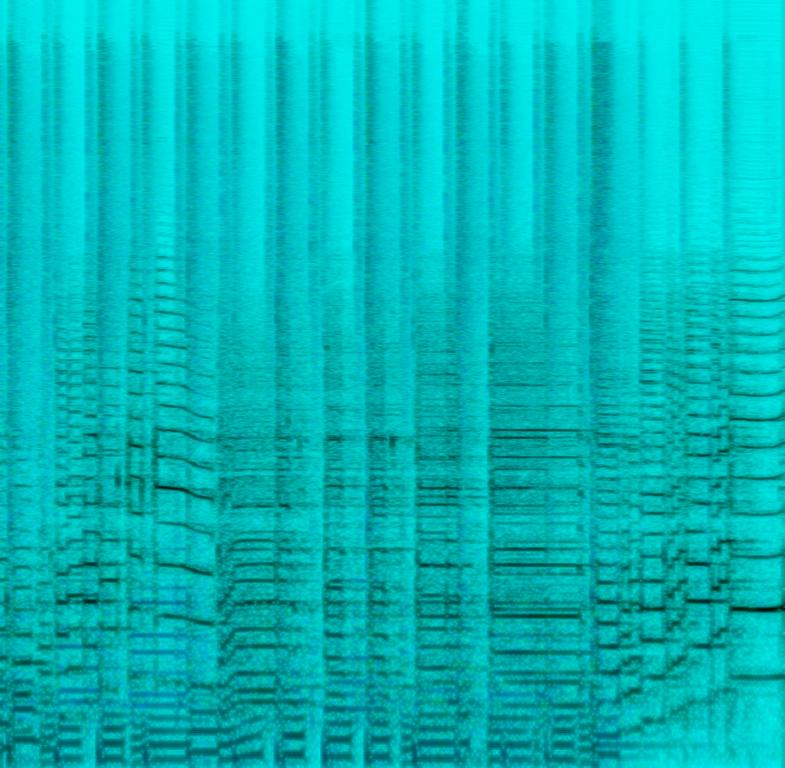
This music is instrumental. The tempo is medium with rhythmic drumming accompaniment. The melody is simple and gets interesting as a layer of drums gets added. It is spirited, catchy and engaging.